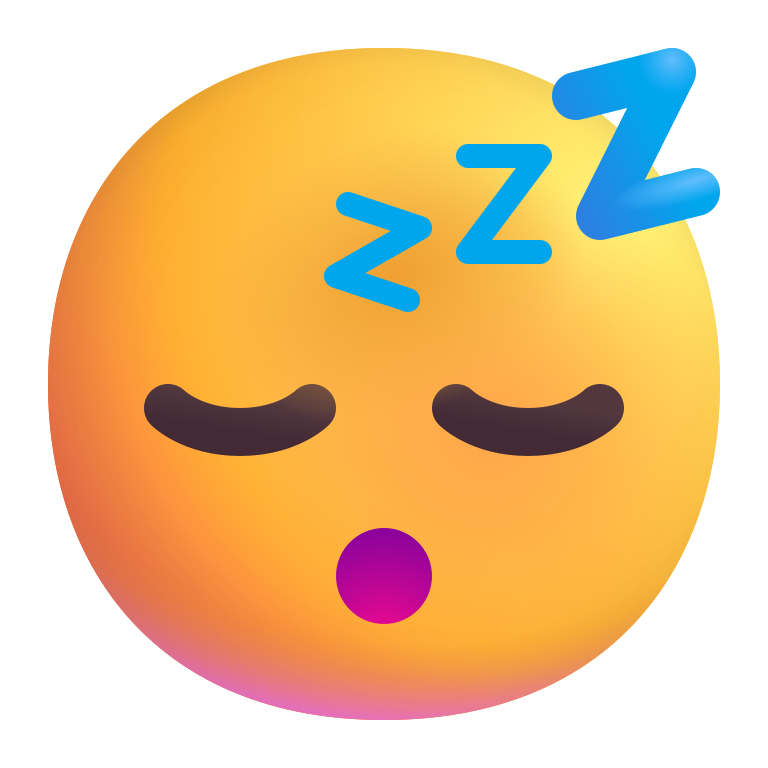
sleeping face color